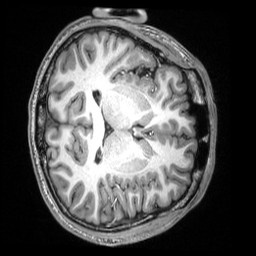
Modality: T1w
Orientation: axial